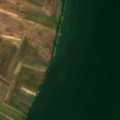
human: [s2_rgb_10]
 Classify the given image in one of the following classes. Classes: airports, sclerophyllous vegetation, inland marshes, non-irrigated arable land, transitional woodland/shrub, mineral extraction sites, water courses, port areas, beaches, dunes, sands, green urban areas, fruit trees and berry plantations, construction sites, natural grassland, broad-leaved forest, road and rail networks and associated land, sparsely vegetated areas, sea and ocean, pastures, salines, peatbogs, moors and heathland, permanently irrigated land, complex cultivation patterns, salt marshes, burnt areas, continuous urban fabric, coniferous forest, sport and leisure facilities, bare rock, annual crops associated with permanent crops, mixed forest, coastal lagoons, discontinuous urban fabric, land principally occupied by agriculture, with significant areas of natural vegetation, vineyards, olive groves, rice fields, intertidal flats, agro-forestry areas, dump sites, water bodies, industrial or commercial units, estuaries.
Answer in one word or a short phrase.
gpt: non-irrigated arable land, complex cultivation patterns, water courses